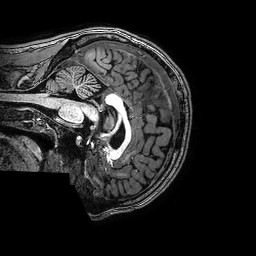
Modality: T1w
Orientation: sagittal
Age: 24
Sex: male
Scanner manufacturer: philips
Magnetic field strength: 3 T
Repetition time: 0.008117 s
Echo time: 0.00371 s